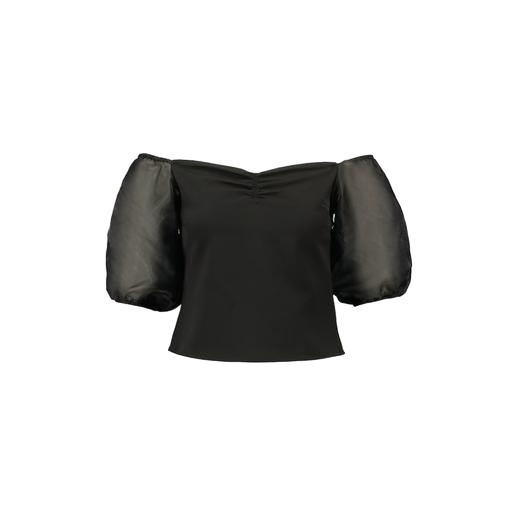
black off shoulder puff, black brianna illusion top, black three-quarter-sleeve top only macy, white background